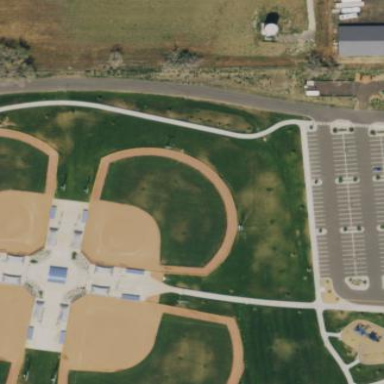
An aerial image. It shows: Baseball pitch for leisure land activities.